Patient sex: M
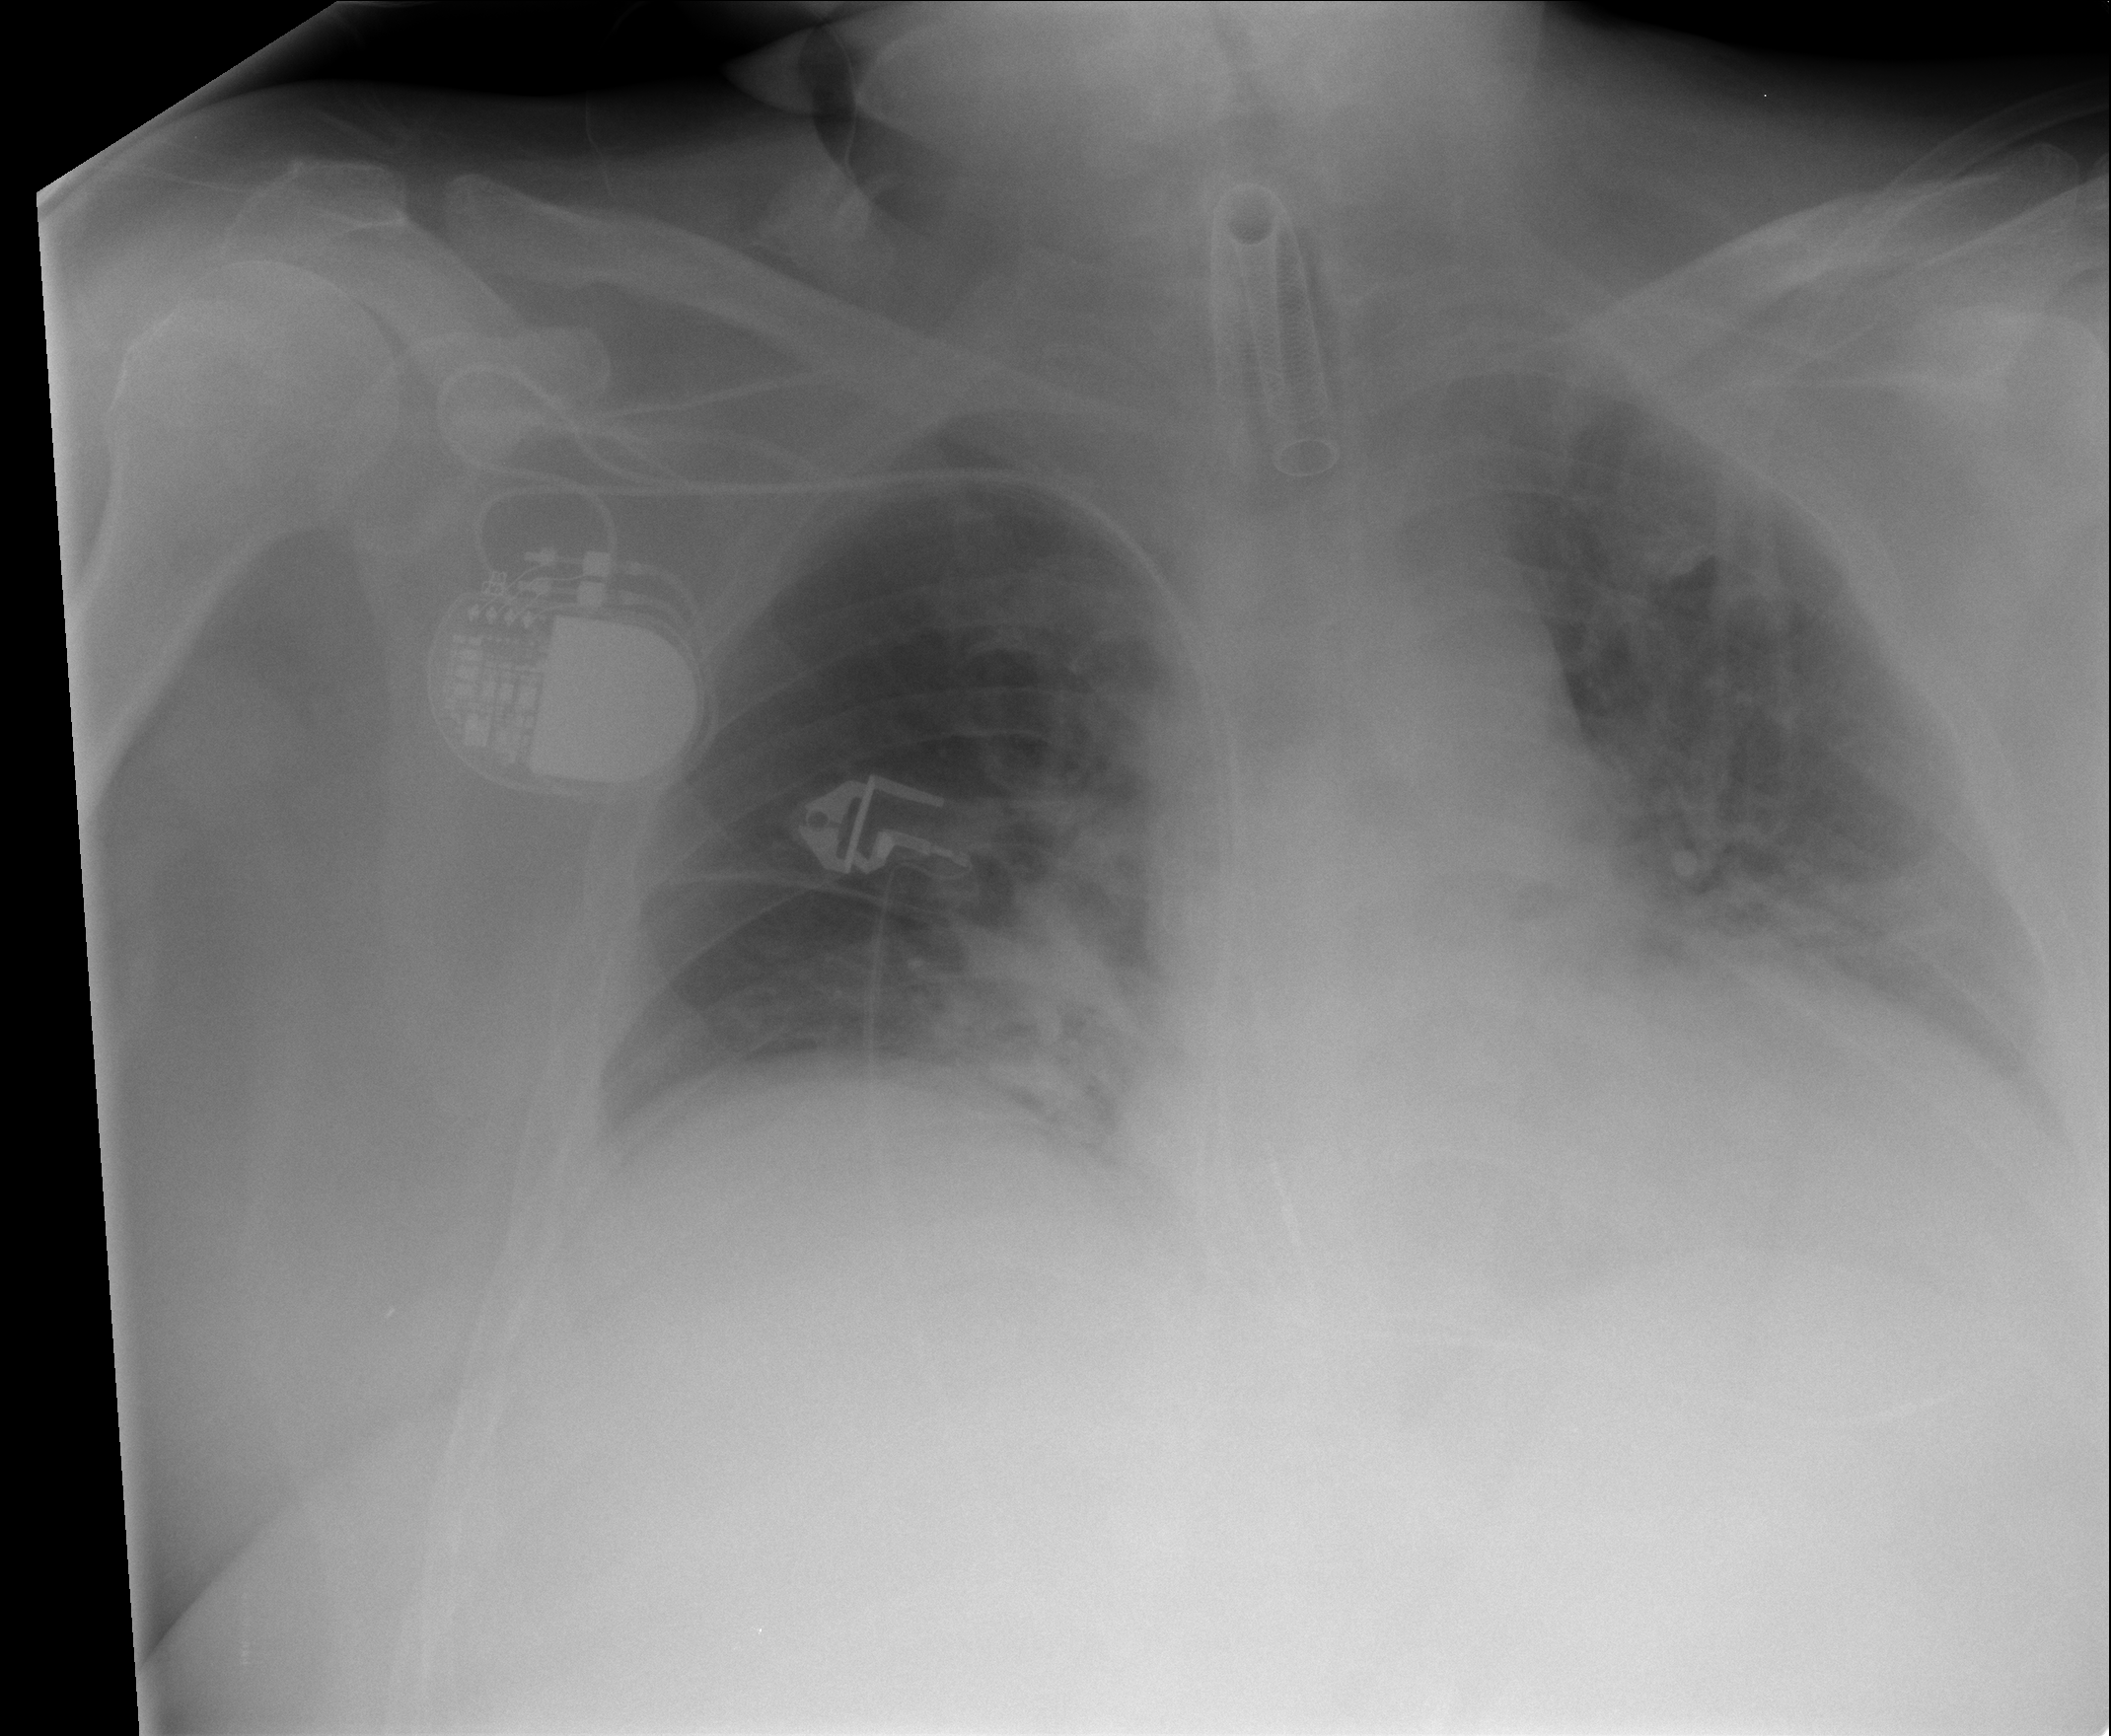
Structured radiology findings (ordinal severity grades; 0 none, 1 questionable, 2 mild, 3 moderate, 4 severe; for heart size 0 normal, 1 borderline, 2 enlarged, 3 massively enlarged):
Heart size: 2
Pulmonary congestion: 2
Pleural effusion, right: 0
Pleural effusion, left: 0
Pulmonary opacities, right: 2
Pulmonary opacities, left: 2
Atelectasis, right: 2
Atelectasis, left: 2